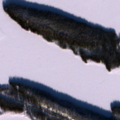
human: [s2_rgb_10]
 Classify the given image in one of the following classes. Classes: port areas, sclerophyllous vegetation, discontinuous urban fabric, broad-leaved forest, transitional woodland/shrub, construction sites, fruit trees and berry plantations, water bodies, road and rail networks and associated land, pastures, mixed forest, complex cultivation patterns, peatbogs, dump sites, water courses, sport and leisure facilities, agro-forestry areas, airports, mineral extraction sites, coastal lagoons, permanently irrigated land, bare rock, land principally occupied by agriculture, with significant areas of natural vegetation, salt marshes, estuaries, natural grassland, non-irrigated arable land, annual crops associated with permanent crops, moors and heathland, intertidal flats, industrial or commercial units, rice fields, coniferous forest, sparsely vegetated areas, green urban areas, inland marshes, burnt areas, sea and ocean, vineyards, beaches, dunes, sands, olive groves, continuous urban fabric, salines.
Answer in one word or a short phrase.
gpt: coniferous forest, water bodies